Field crop: tomato
Growth stage: 2
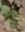
Species: solanum